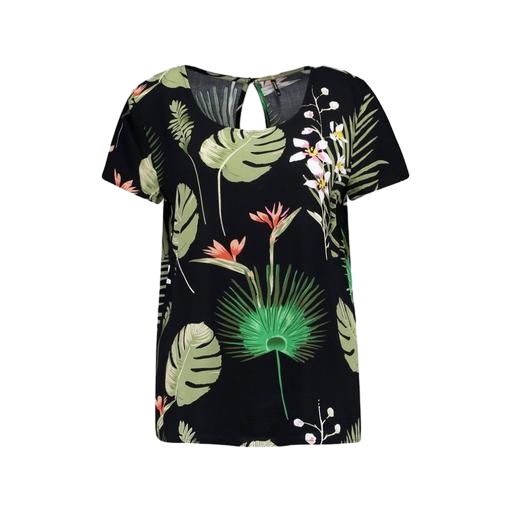
black plus size printed t-shirt only macy, black printed short-sleeve top only macy, multicolor floral-print t-shirt only macy, white background